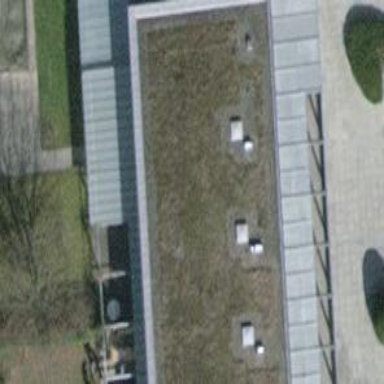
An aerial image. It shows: Kindergarten with flat roof.